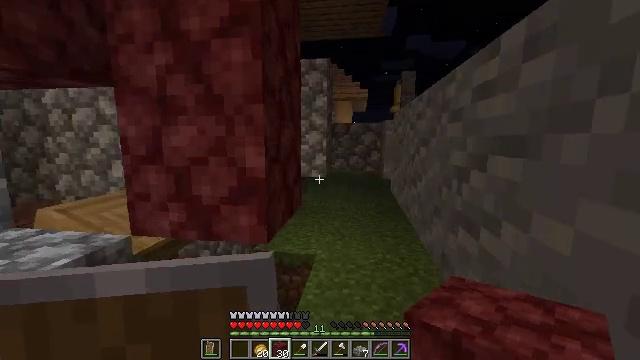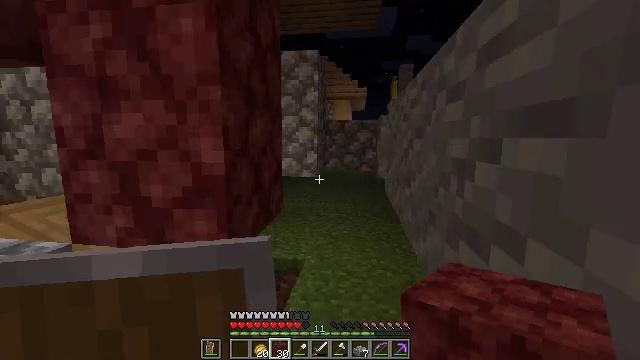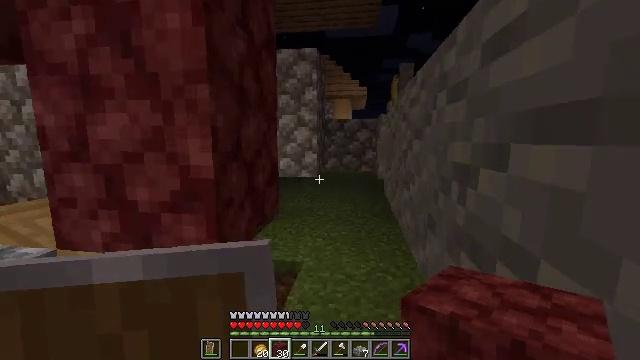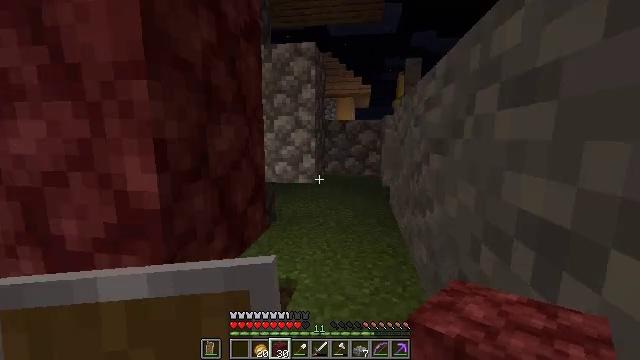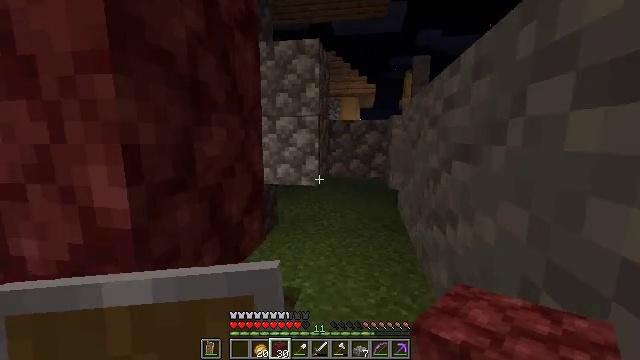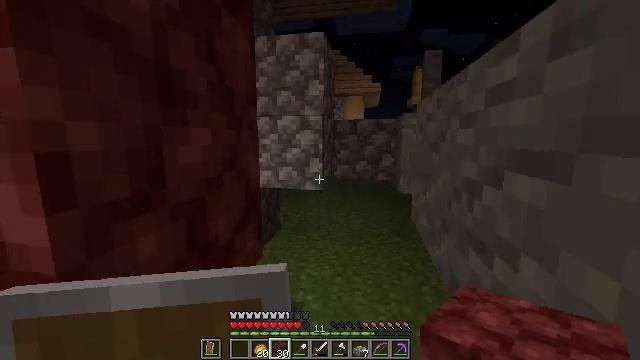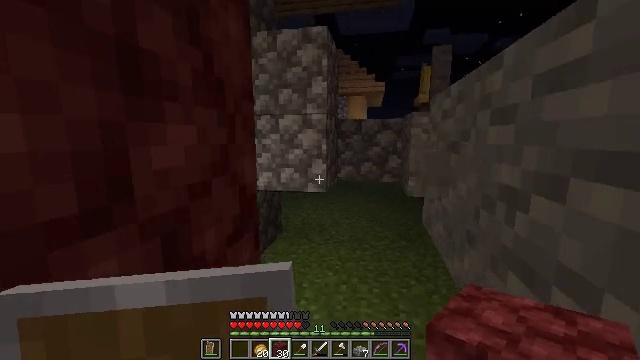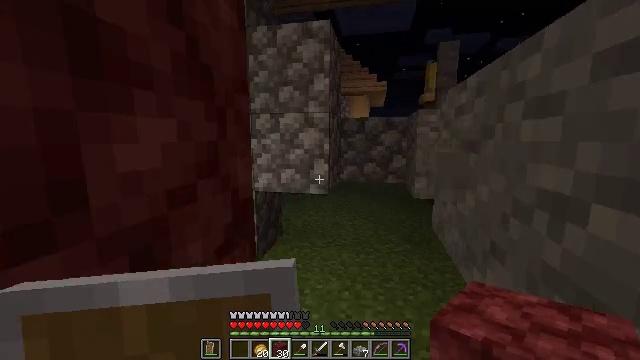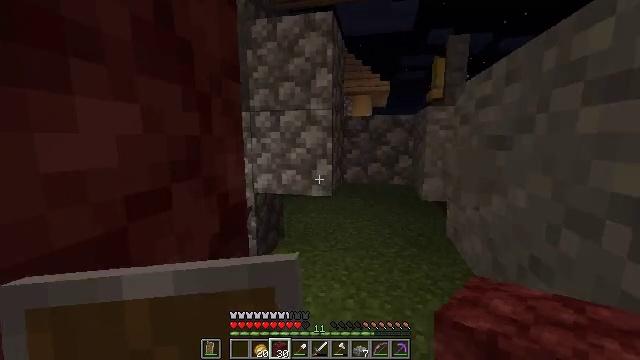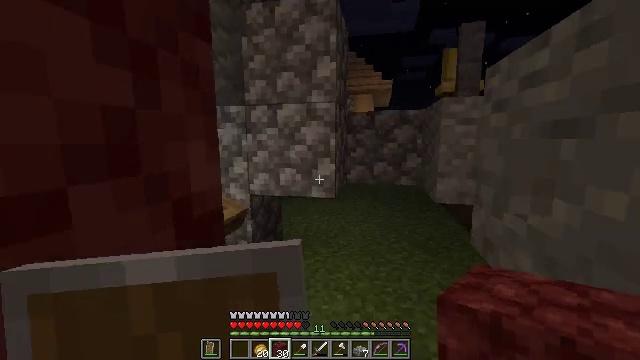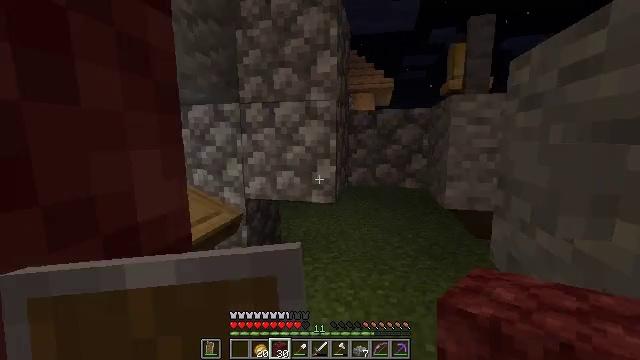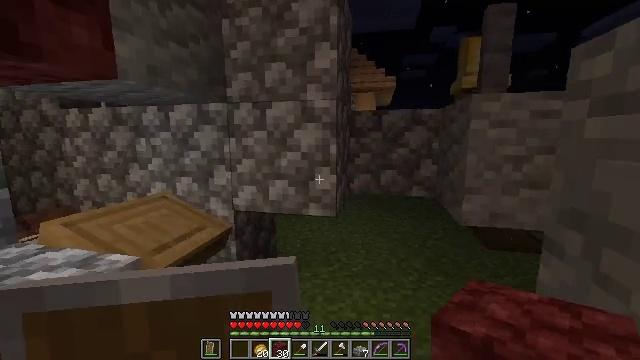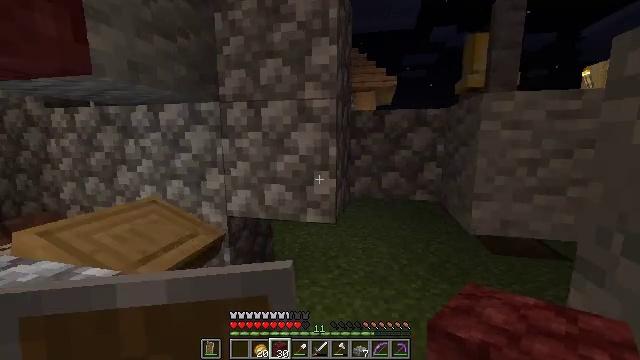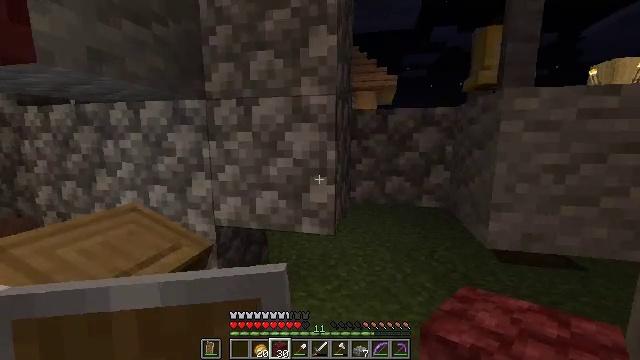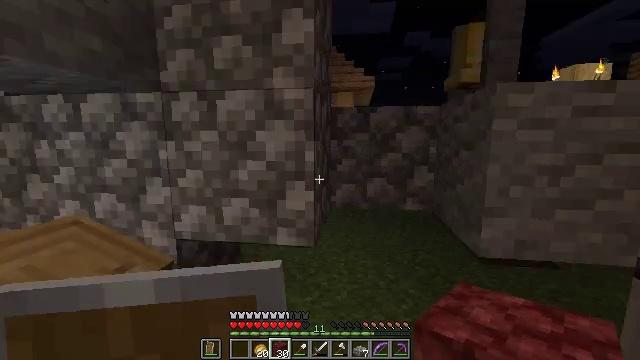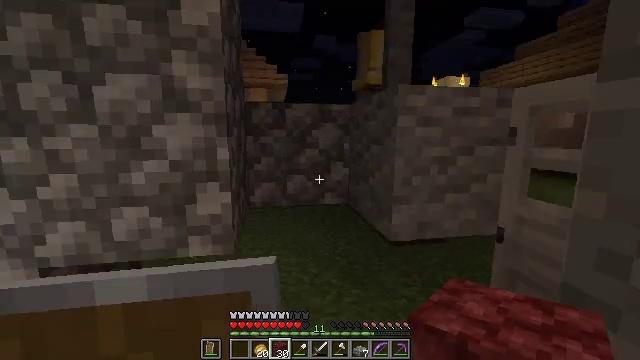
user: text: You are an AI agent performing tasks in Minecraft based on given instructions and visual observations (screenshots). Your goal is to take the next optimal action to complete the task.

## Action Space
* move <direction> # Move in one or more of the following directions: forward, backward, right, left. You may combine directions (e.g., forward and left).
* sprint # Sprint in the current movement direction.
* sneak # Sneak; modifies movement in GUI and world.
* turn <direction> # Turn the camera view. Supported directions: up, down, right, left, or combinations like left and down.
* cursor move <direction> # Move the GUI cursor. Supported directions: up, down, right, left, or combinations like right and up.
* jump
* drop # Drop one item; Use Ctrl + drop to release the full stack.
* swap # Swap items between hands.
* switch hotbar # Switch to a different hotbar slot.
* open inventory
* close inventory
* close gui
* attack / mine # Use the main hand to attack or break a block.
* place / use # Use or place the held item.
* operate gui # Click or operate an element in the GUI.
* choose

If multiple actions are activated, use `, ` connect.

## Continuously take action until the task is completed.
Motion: motion action
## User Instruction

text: Digging the cobblestone underground.
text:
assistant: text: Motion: move forward and move right
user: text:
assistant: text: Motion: move forward
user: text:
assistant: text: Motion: move forward
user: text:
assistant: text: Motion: move forward
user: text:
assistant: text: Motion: move forward
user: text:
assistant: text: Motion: move forward
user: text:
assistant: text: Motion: move forward
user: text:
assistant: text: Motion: move forward
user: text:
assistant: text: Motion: move forward
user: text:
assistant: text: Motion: move forward
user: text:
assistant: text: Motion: move forward
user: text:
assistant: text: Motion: move forward
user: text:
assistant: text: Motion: move forward
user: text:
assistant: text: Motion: turn right
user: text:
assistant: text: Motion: turn right
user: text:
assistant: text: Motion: turn right
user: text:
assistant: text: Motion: turn right
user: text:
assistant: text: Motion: turn right
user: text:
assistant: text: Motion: turn right
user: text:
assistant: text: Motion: no_op
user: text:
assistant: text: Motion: turn left
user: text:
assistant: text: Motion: turn left
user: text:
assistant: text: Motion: turn left and down
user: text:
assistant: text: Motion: turn left and down
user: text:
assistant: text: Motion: turn left and down
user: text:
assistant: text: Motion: turn left
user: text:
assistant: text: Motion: turn left
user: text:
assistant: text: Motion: turn left
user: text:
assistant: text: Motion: turn left
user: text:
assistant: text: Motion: no_op